Question: Determine whether the two graphs given in the figure are isomorphic. If you think they are isomorphic, answer 1; if you think they are not isomorphic, answer 0.
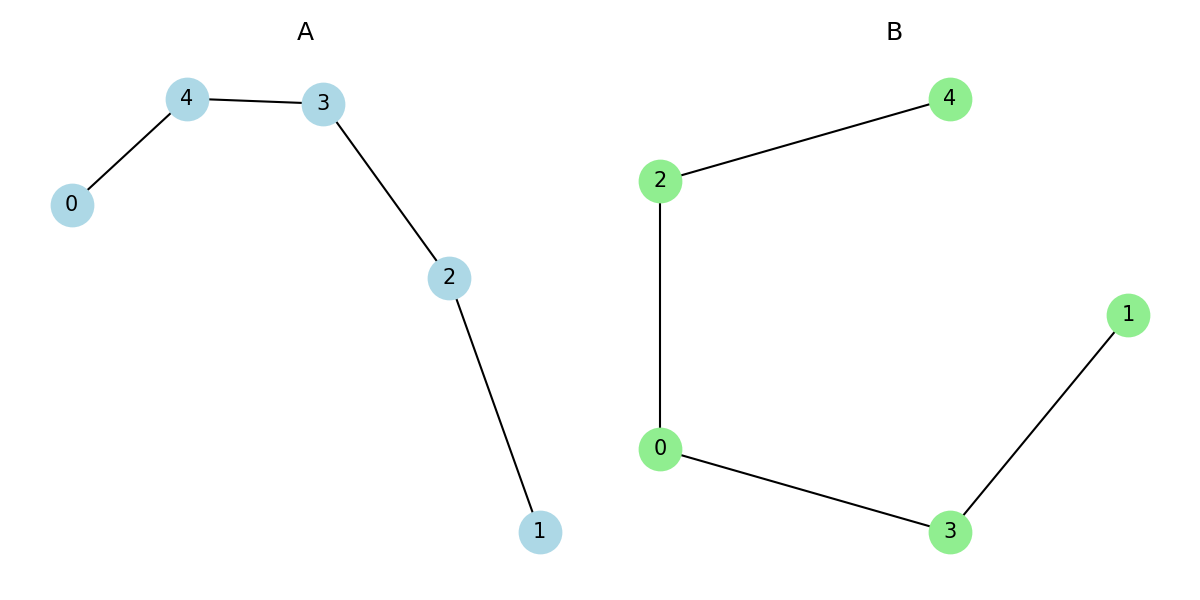
Answer: 1